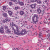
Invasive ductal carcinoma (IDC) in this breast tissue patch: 0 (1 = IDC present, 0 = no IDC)